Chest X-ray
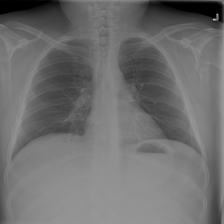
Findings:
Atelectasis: negative
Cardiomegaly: negative
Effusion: negative
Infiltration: positive
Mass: negative
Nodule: negative
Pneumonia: negative
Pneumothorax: negative
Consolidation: negative
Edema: negative
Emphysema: negative
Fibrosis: negative
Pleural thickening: negative
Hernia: negative